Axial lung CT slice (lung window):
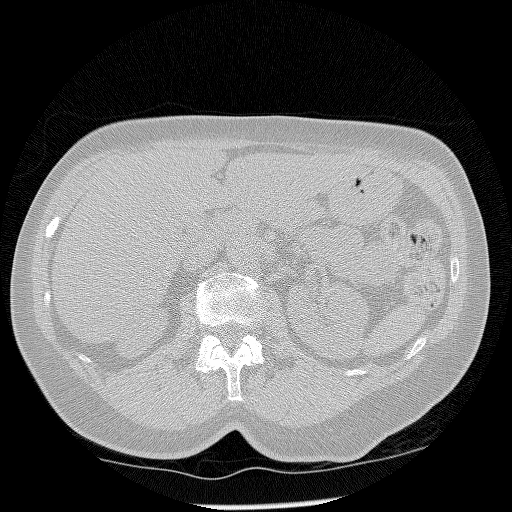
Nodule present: no